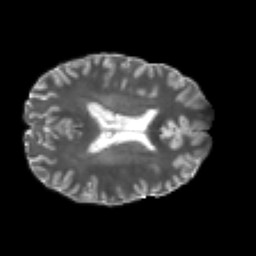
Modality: T2w
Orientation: axial
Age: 23
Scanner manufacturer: philips
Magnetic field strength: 3 T
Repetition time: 8.591 s
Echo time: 0.1268 s